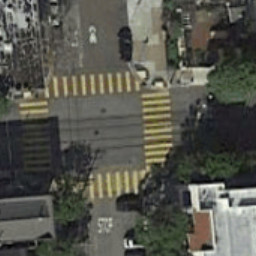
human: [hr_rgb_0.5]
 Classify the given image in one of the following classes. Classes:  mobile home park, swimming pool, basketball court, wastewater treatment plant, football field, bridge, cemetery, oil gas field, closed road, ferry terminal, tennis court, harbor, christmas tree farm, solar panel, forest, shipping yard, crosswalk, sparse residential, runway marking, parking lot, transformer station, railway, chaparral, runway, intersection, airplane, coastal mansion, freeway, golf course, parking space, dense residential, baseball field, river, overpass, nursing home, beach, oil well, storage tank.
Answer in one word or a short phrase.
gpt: crosswalk